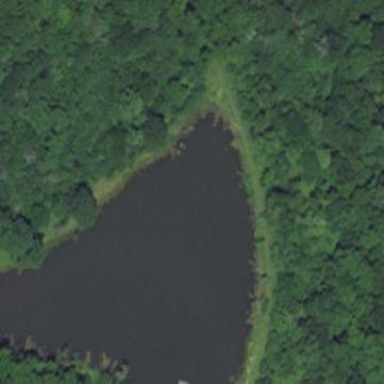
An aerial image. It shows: Pond surrounded by natural water.